Question: I was working on a WatchKit companion app, and I changed the name of the app in iTunes Connect, so I wanted to correspondingly change the name of the WatchKit companion app (I assumed Product Name in info.plist was the place to change it). Now I can't get it back to the default $ value and clear this error:
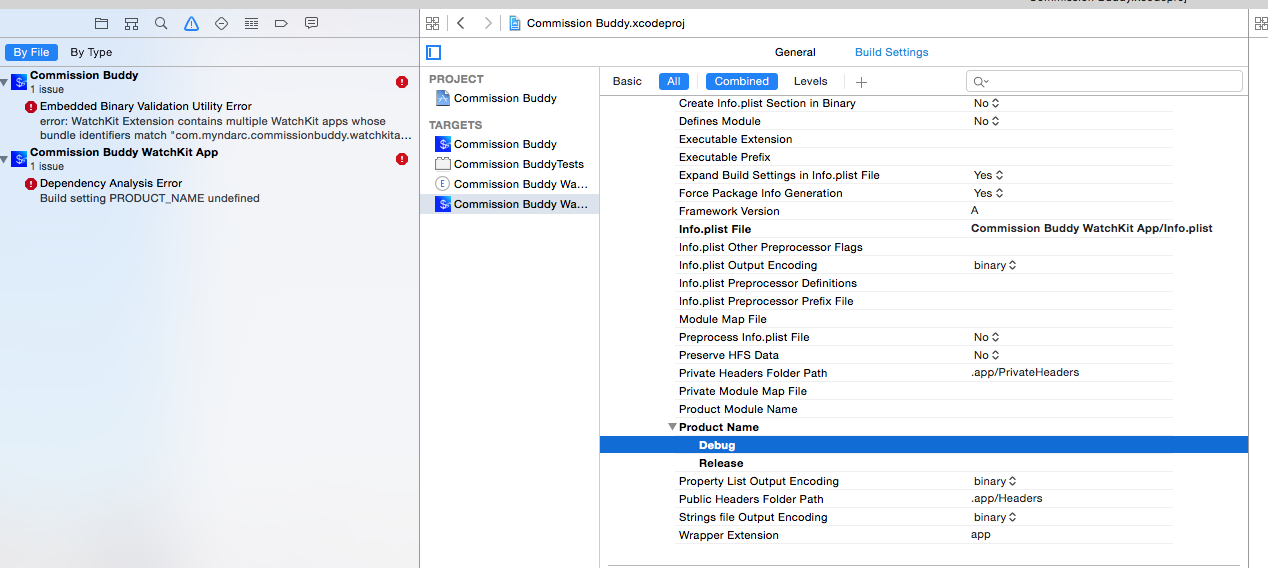
Answer: To reset any of the build settings to default:
1. Select the row you'd like to reset.
2. Press delete.
EDIT: This will reset the row to it's default value (if there is one), but won't necessarily set it back to the default project template. You'll notice that even when a new project is created, the Product Name row is bolded, which means it has been overridden.
Product Name doesn't have a default value, but many rows in Build Settings do, such as Base SDK or Code Signing Identity, so when you delete those rows, they will be restored as described.